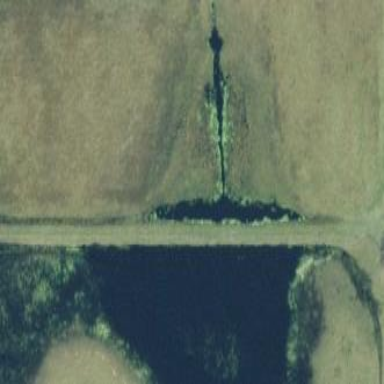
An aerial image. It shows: Marshy wetland area.